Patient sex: F
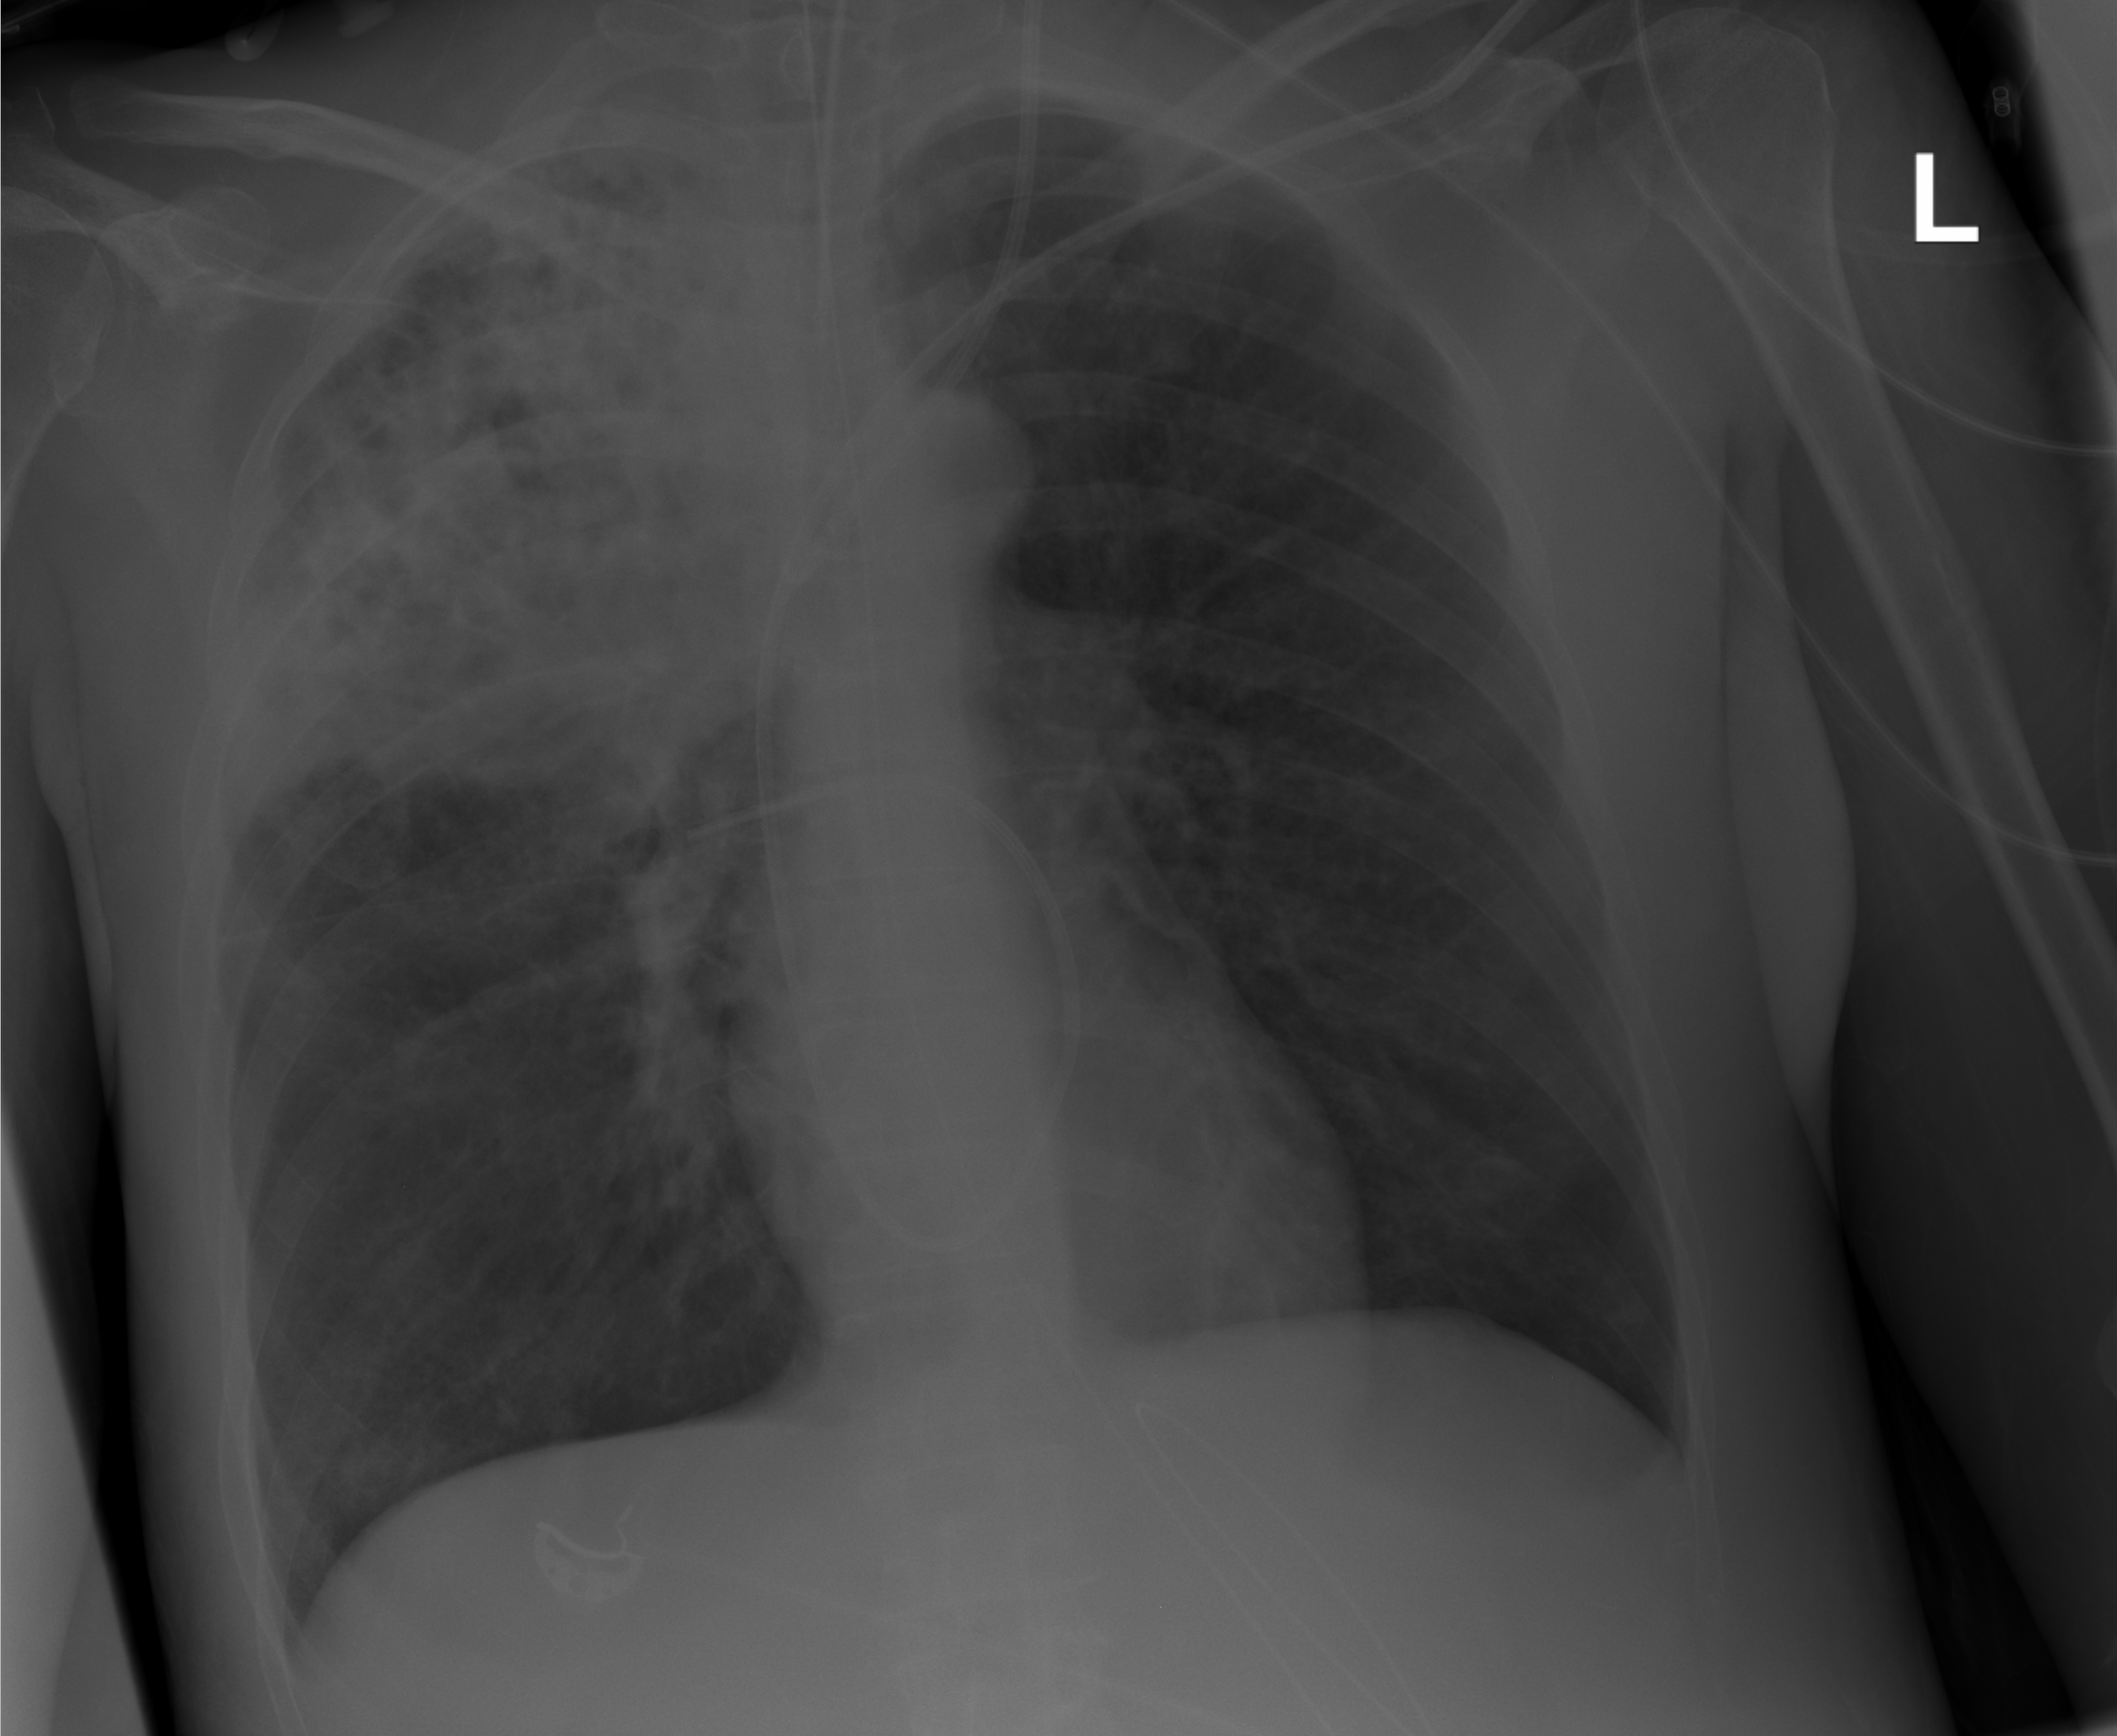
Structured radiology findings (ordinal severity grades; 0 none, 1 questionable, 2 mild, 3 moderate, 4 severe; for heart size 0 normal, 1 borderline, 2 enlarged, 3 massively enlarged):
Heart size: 0
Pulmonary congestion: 0
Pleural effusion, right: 0
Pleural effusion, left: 0
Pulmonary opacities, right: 4
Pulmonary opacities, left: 3
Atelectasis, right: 2
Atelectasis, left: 0